Chest X-ray:
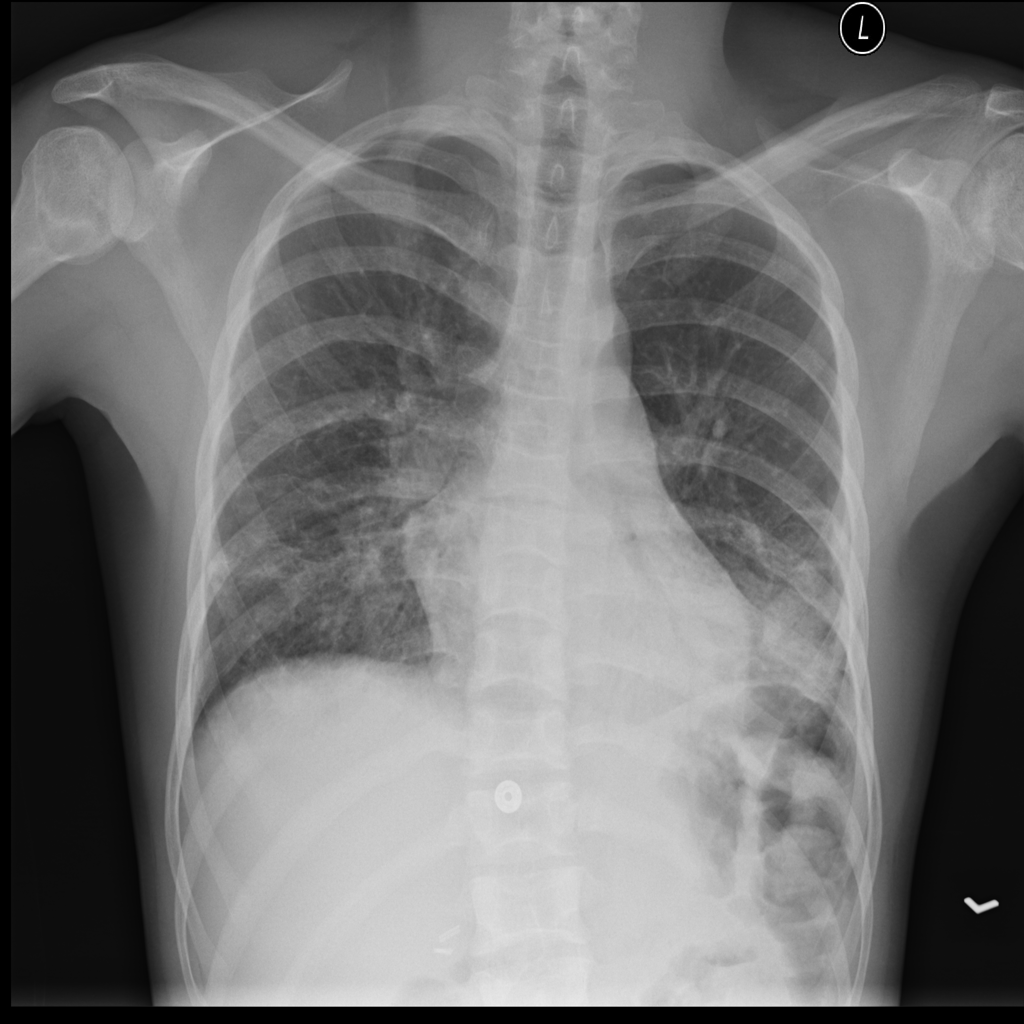
Findings: Cardiomegaly, Consolidation, Effusion
No abnormal finding: no